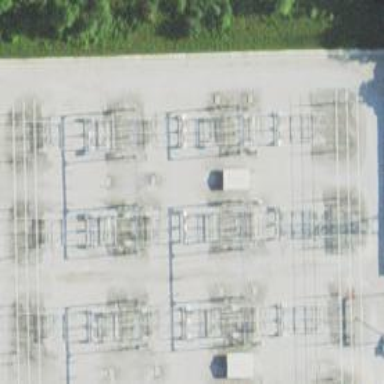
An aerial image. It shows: Switch used for power control.